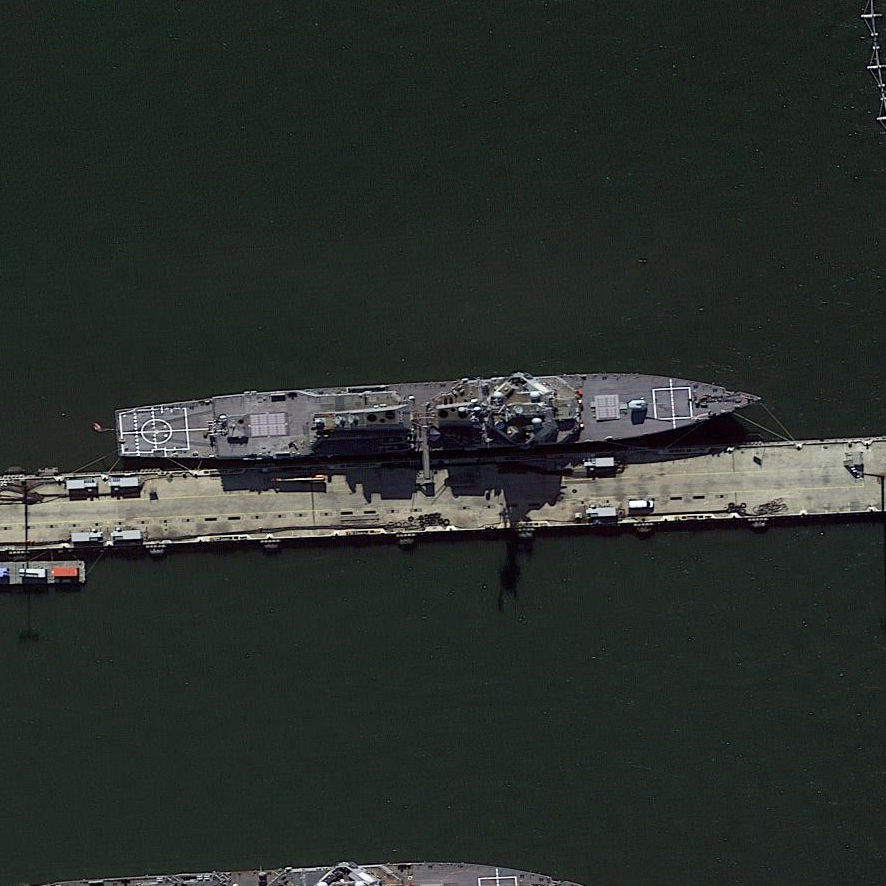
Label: destroyer